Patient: sex F, age 40
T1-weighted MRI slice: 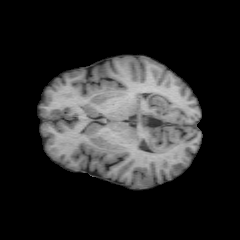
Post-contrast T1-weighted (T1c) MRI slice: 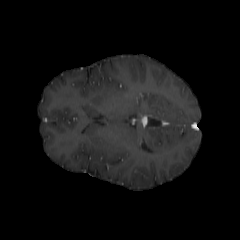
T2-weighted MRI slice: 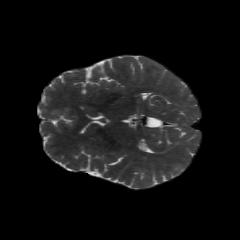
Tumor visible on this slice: no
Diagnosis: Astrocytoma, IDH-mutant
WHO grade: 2